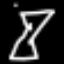
Label: hourglass